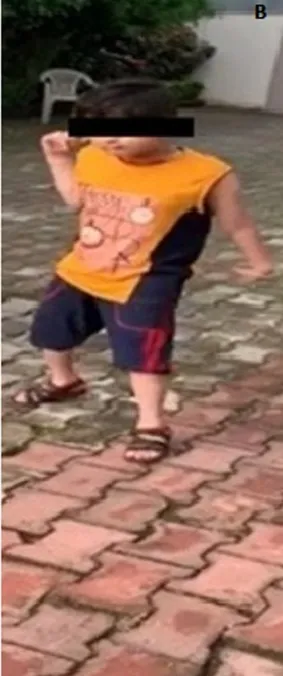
Independent walking at the age of 8 years.
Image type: medical_photograph (skin_photograph)